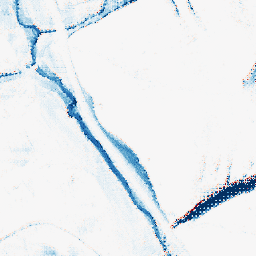
Category: morphological
Decomposition family: morphological_rect
Decomposition parameters: operation: closing
width: 20
height: 20
Upsampling method: regularized
Upsampling parameters: scale: 2
lambda_reg: 0.1
Upsampling scale: 2